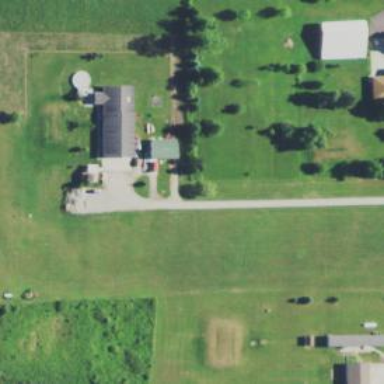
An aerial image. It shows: Driveway.